Question: I am working on idp-initiated authentication to salesforce.com. The generated SAML token is successfully validated from salesforce SAML validation page but when I redirect to salesforce from my idp it redirect me to login page of salesforce instead of log me in to salesforce app page.
My salesforce have current settings are shown in the image.

I am posting following parameters
.
and
to <URL>
What is the problem. Why I am being redirected to login page of salesforce. Is there any problem with parameters I am posting alongwith form e.g(parameter name or value incorrect)?
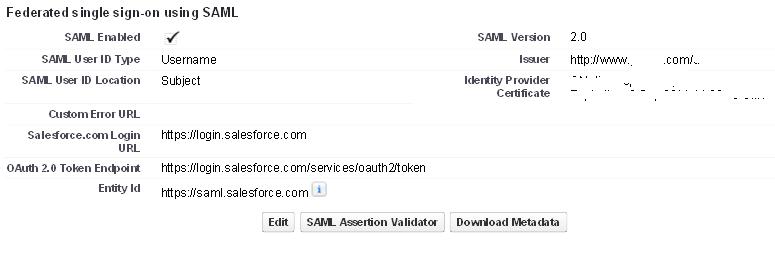
Answer: Everything in the setting is fine. just post this token to sales force ligin URL which they give after SSO settings in a parameter with name="samlresponse" instead of SAMLRequest